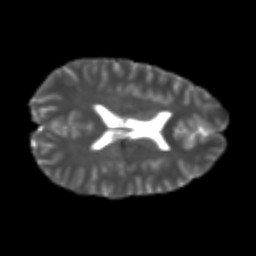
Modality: T2w
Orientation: axial
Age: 24
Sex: male
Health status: healthy
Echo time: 0.074 s